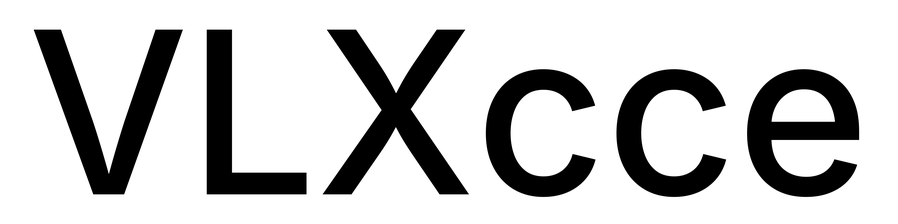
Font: Inter_Medium